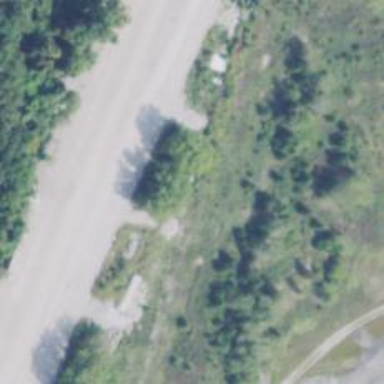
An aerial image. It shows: Abandoned railway.